Milling tool wear sample.
Tool blade image: 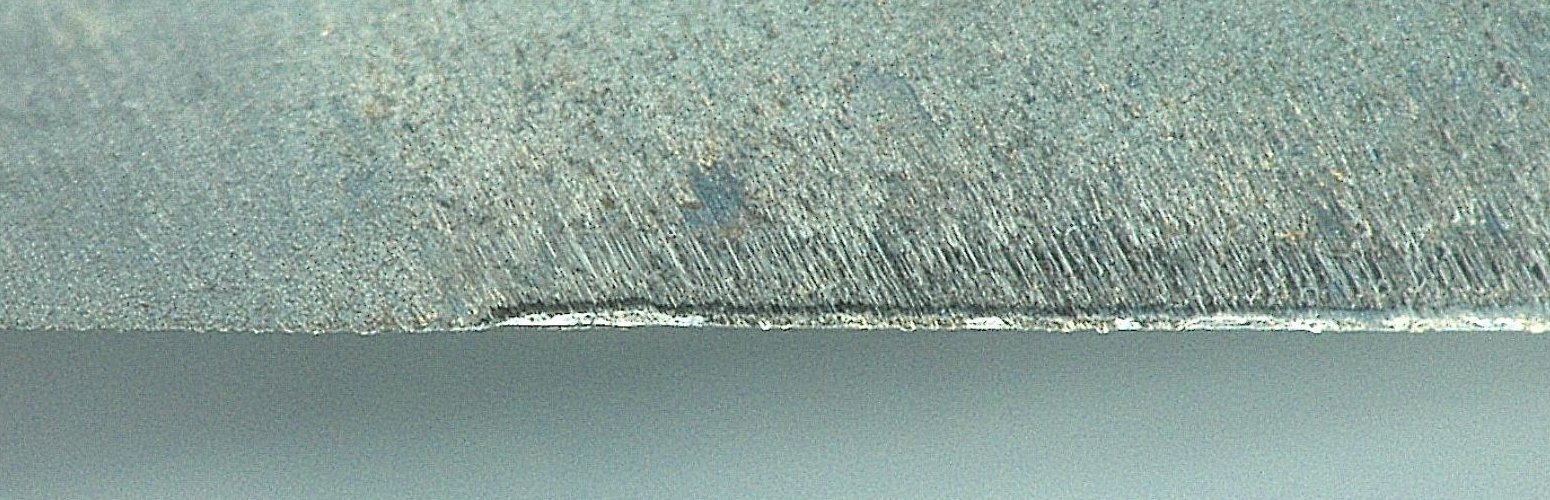
Chip image: 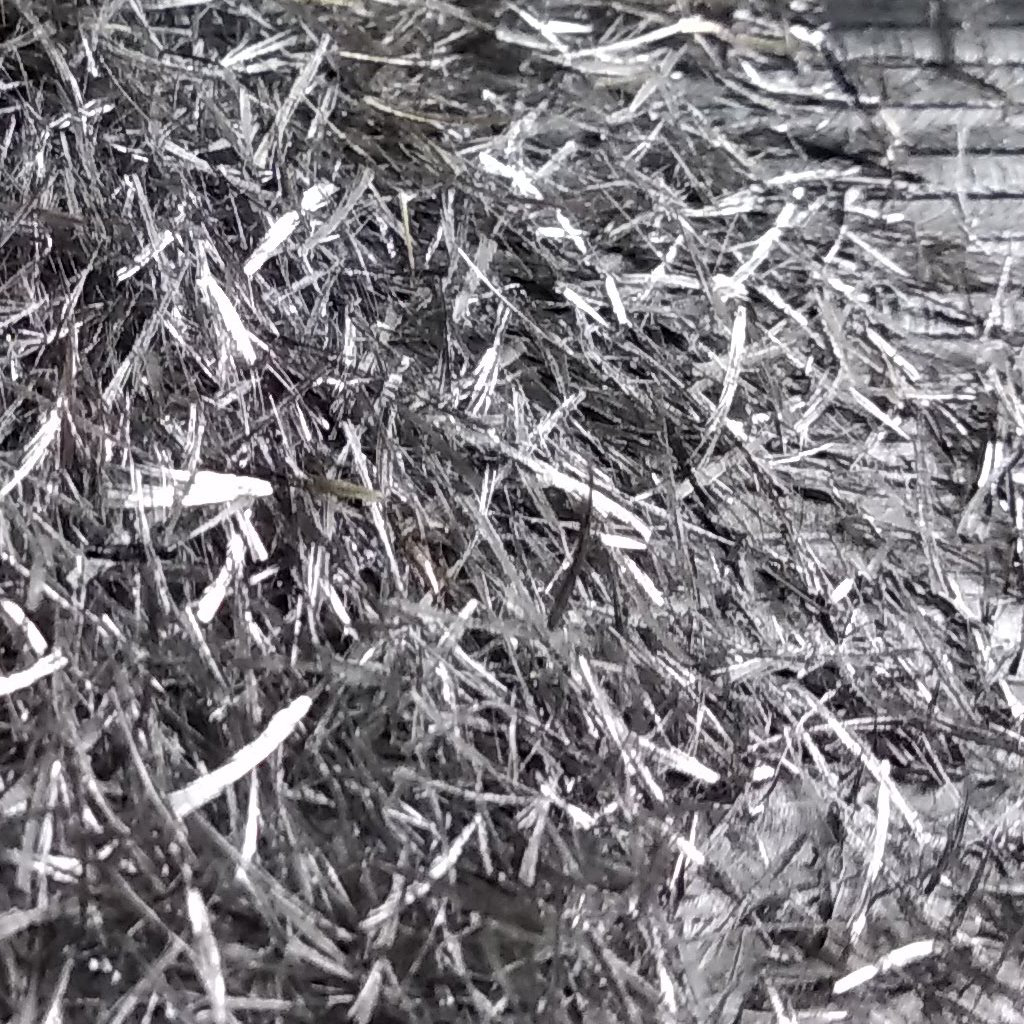
Workpiece image: 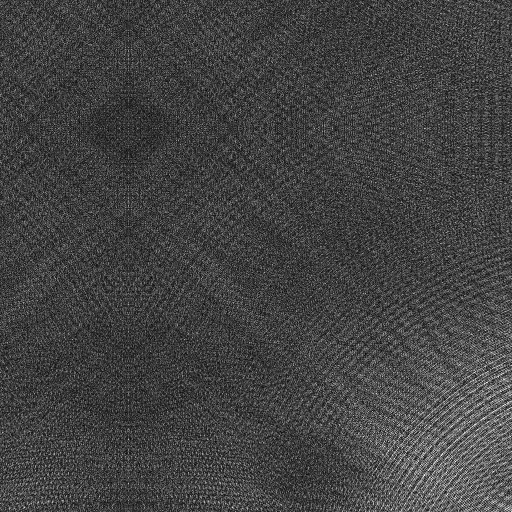
Tool wear state: sharp
Gaps: 5.65
Flank wear: 52.04
Overhang: 8.36
Force-signal Mel-spectrograms (X, Y, Z axes): 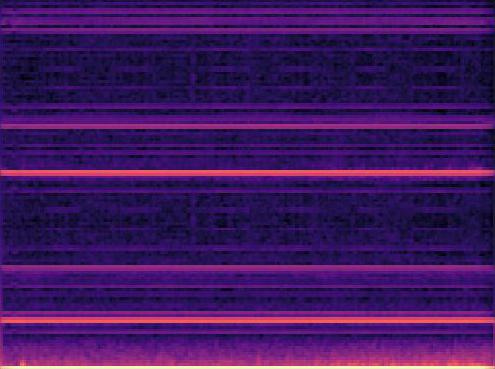 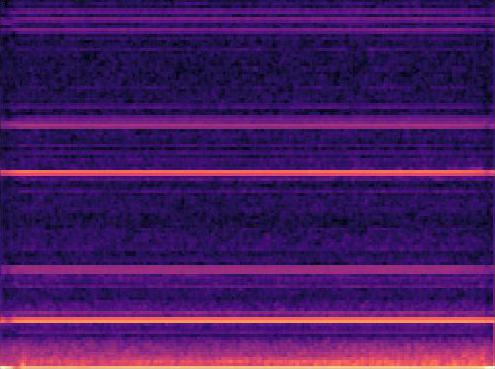 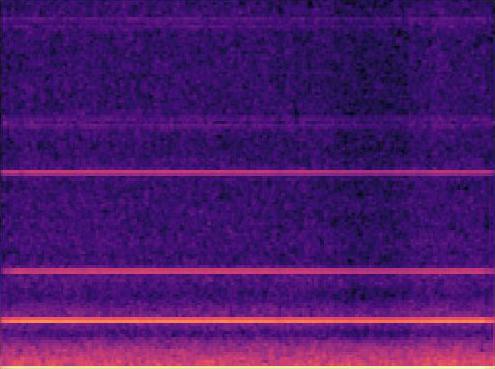
Force-signal scalograms (X, Y, Z axes): 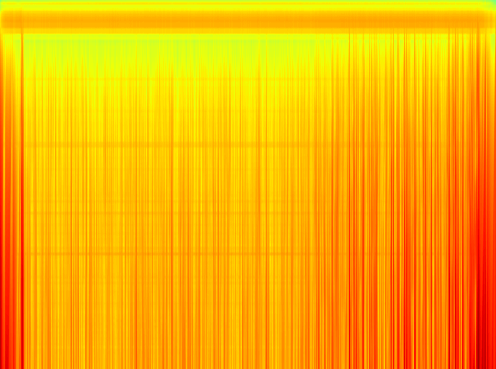 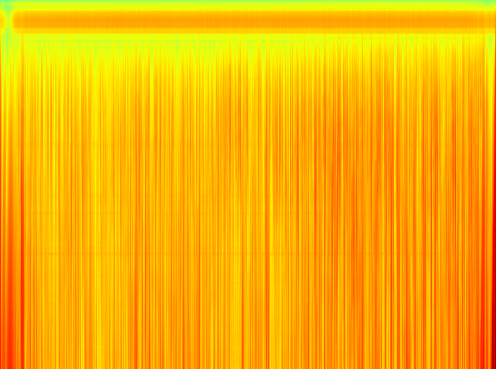 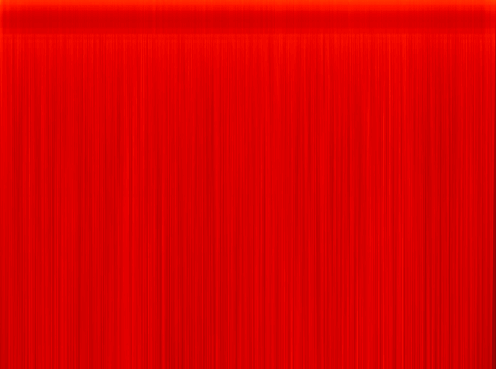
Force phase: initial_break_in_wear